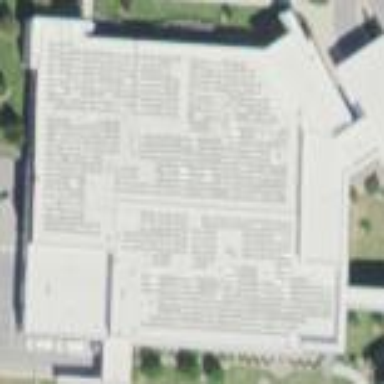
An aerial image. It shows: Office building.